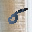
Label: 5